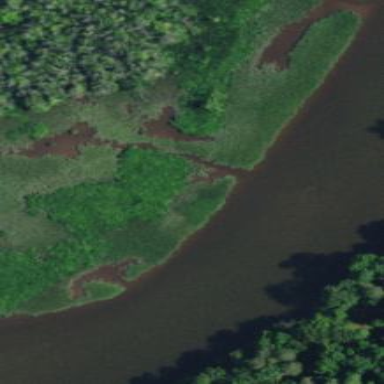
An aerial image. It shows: Marsh wetland.